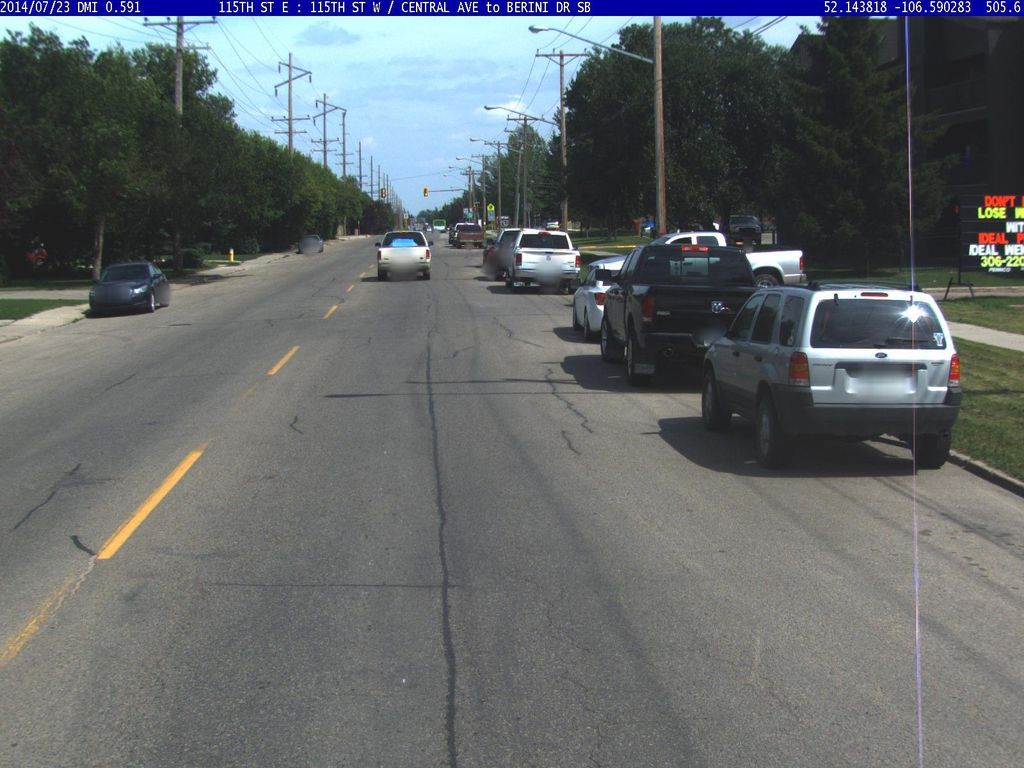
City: saskatoon